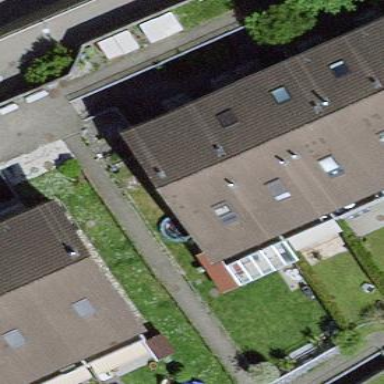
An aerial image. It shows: Terrace building.